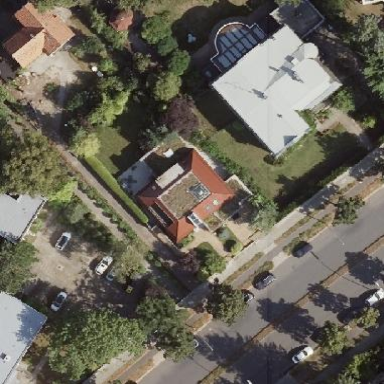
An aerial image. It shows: Detached building.